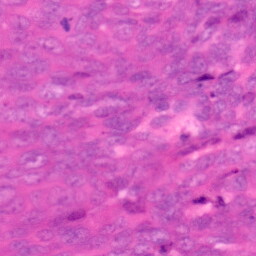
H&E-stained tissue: Colon